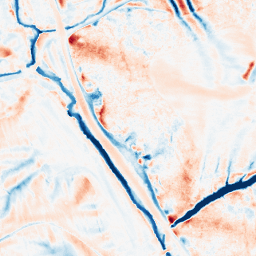
Category: edge_preserving
Decomposition family: median
Decomposition parameters: size: 21
Upsampling method: sinc_hamming
Upsampling parameters: scale: 8
kernel_size: 16
Upsampling scale: 8